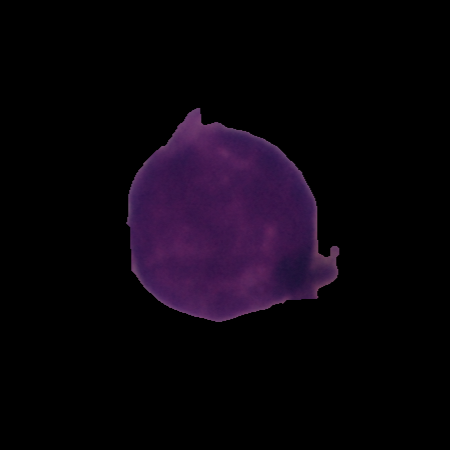
Label: cancer